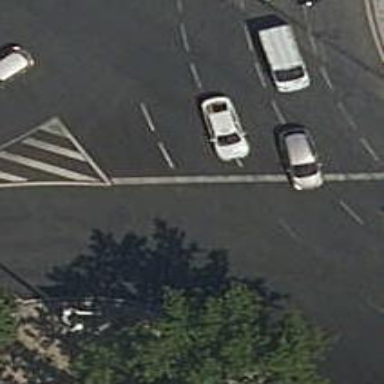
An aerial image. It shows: Secondary road leading to roundabout.